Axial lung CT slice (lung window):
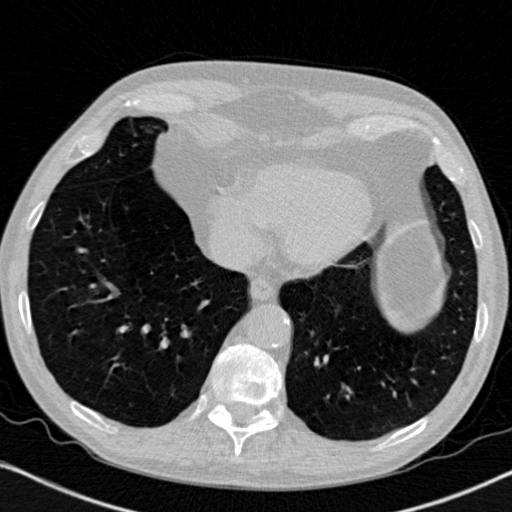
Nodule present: no